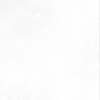
Label: dusty